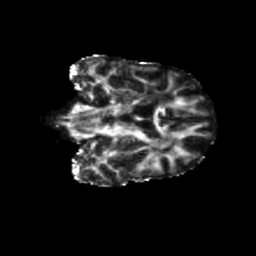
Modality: FA
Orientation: coronal
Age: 50
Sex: female
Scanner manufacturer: siemens
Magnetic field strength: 3 T
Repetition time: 5.25 s
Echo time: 0.08 s